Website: crate-barrel
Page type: account-selection
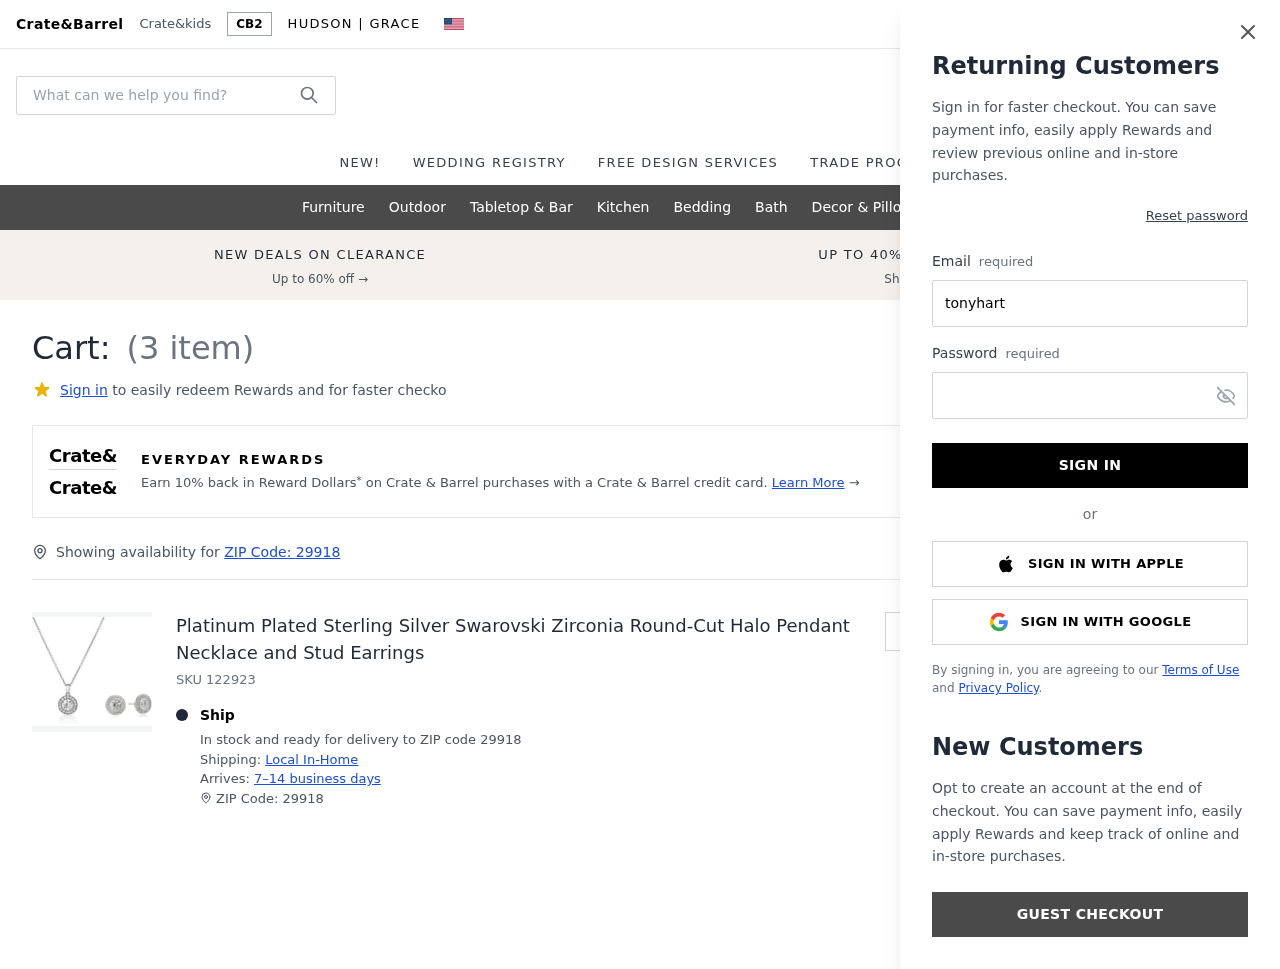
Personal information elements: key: PII_EMAIL
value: tonyhartman@hotmail.com
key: PII_POSTCODE
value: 29918
Product elements: key: PRODUCT1_NAME
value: Platinum Plated Sterling Silver Swarovski Zirconia Round-Cut Halo Pendant Necklace and Stud Earrings
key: PRODUCT1_QUANTITY
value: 3
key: PRODUCT1_SKU
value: SKU 122923
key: PRODUCT1_ORIGINAL_PRICE
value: $62.49
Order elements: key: ORDER_NUM_ITEMS
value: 3
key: ORDER_SUBTOTAL
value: $149.97
Search elements: key: HEADER_SEARCH
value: What can we help you find?